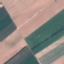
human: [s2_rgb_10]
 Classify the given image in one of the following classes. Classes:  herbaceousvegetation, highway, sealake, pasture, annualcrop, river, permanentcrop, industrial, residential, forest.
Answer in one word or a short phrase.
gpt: AnnualCrop